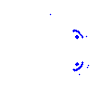
Particle: proton